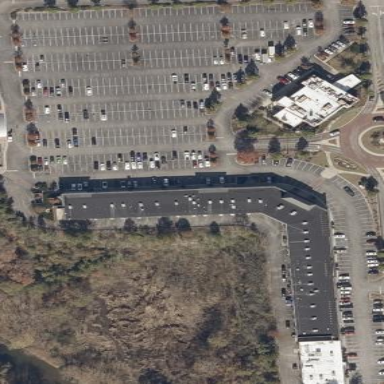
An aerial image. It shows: Parking area.